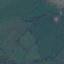
Label: Pasture